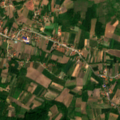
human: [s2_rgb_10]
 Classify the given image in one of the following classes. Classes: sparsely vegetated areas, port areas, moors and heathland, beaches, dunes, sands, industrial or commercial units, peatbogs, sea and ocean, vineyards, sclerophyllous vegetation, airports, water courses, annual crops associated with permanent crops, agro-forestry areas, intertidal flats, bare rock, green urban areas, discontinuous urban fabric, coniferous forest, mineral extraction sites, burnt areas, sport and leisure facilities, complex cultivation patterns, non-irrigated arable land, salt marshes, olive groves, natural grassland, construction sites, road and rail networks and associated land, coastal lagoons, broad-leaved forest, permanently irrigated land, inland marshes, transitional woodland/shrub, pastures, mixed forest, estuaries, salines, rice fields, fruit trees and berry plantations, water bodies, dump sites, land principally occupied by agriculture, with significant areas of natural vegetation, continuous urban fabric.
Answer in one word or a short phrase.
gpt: discontinuous urban fabric, complex cultivation patterns, land principally occupied by agriculture, with significant areas of natural vegetation, broad-leaved forest